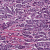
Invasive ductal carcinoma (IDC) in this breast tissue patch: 1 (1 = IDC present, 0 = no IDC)